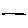
Label: line